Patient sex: F
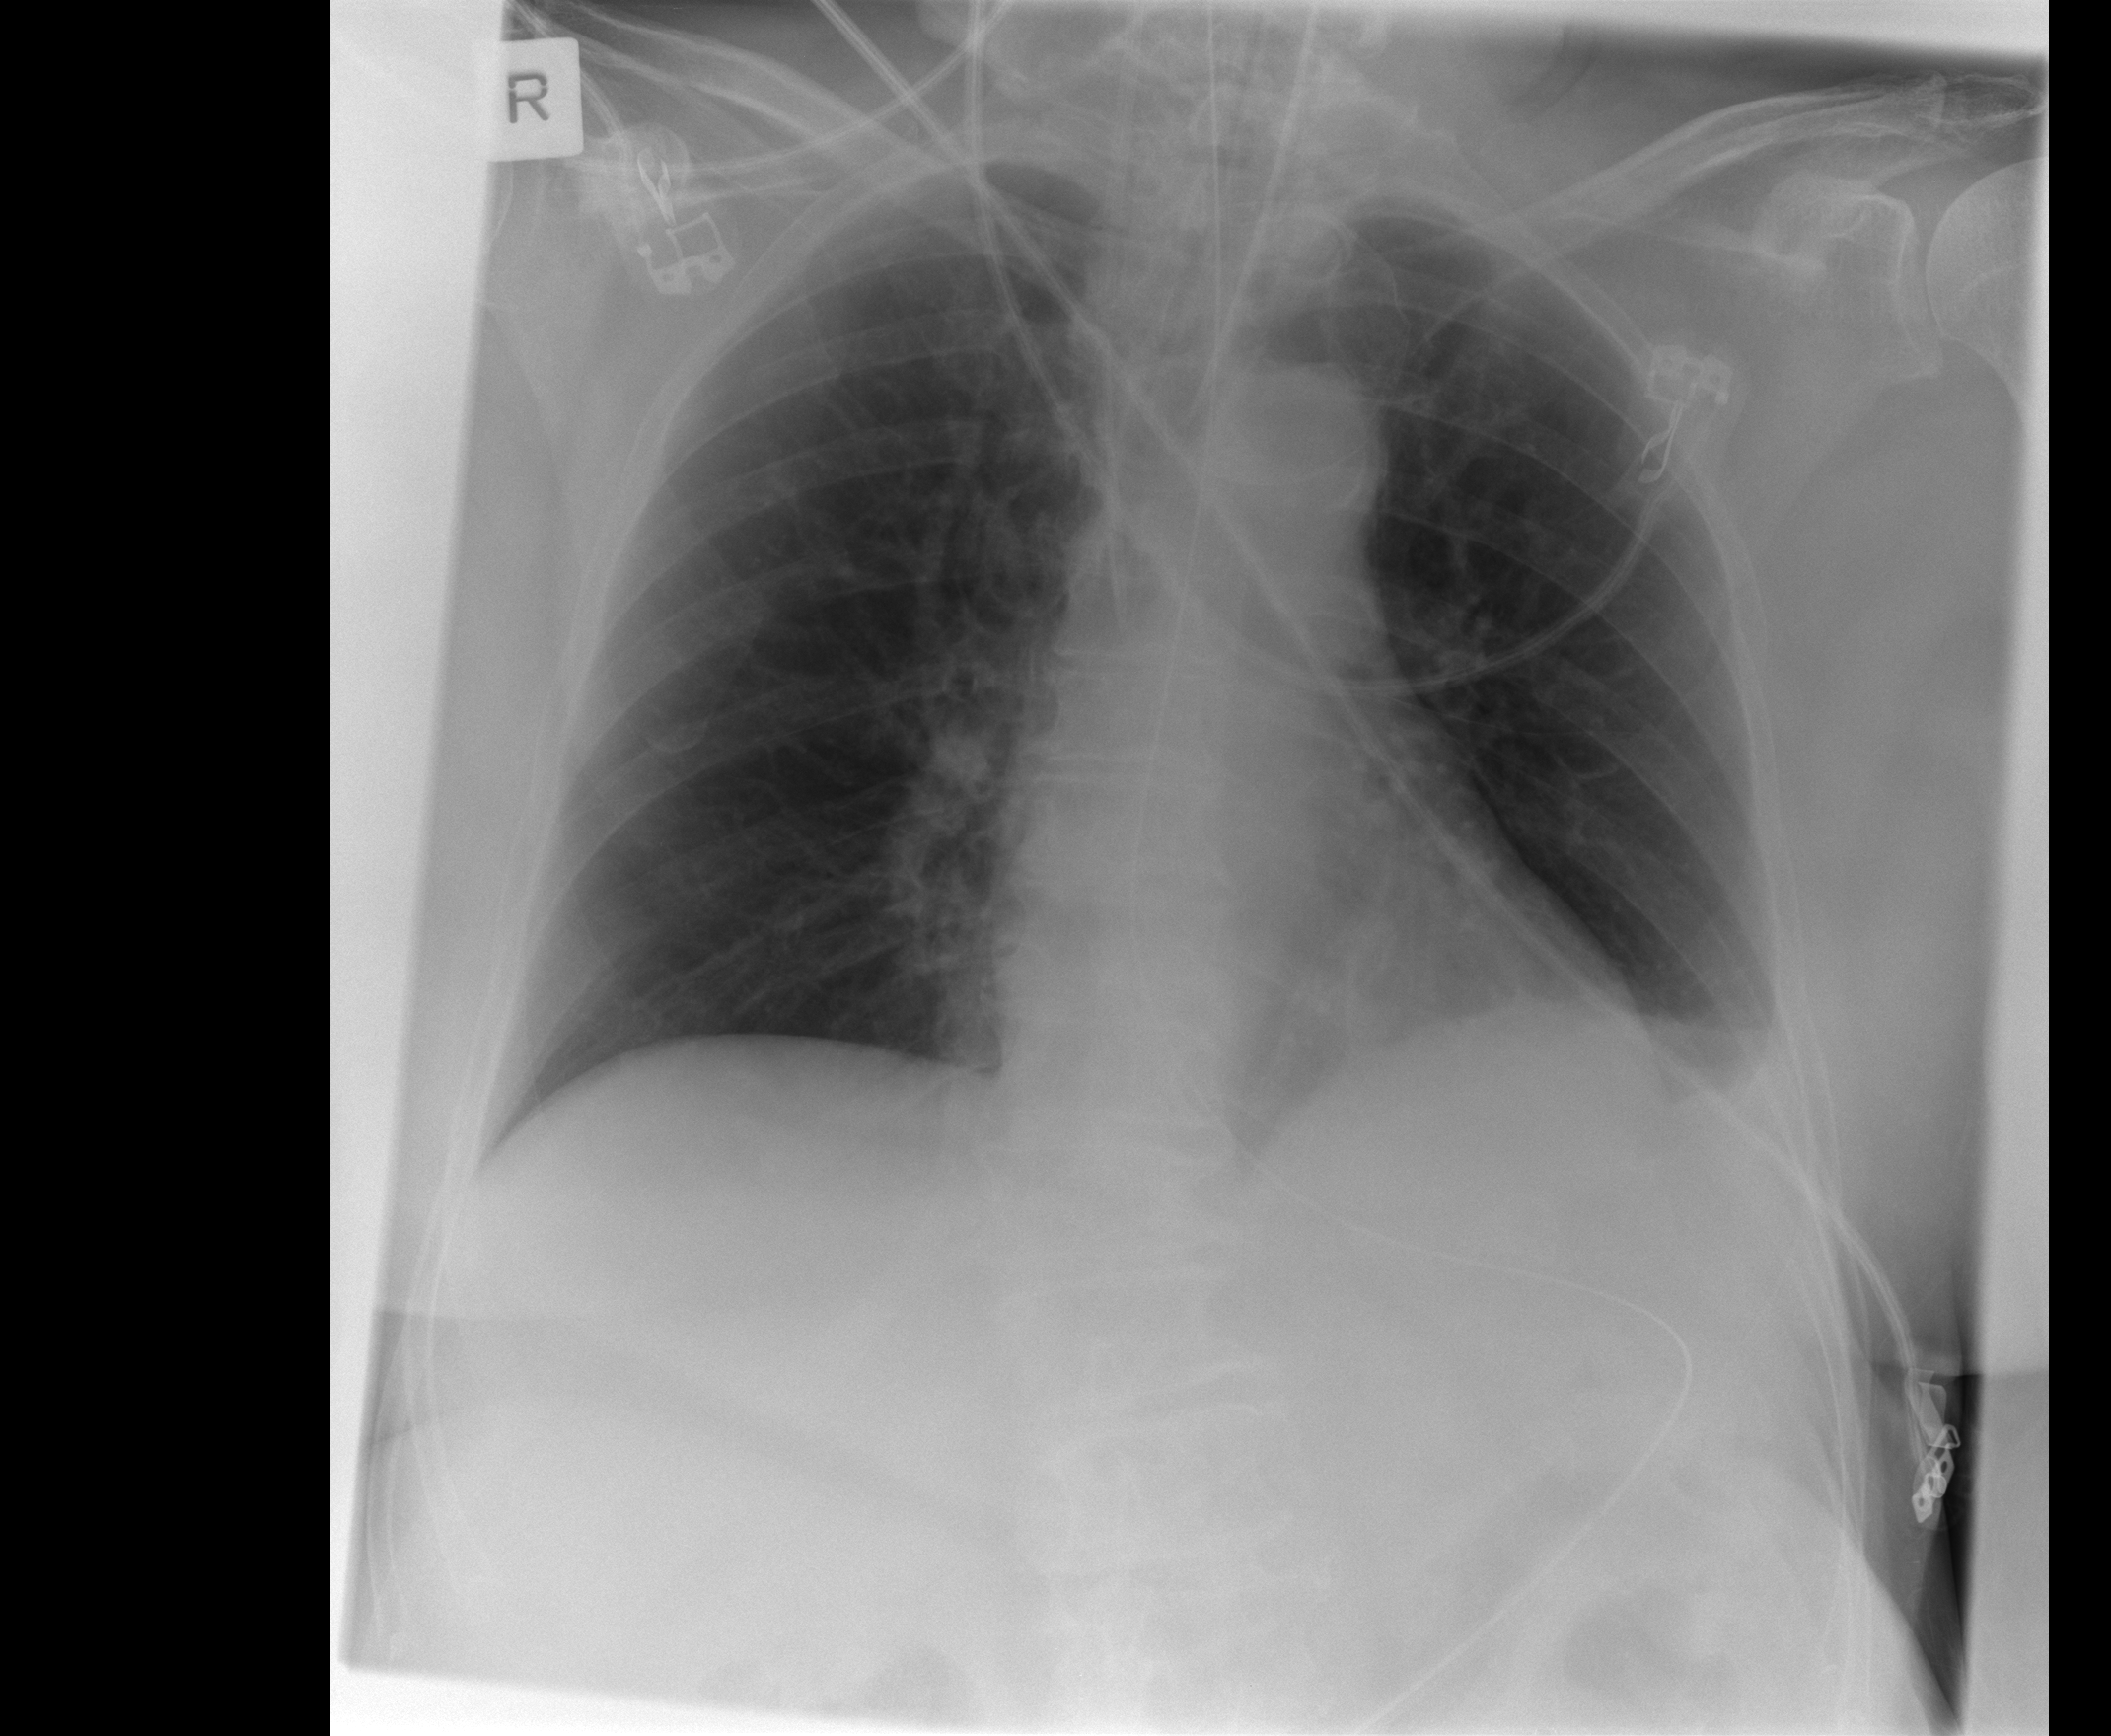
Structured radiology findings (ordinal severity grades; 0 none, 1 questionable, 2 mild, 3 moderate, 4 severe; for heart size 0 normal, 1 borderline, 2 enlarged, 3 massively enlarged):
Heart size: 0
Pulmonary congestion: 2
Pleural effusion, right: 0
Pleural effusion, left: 2
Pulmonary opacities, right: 0
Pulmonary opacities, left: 0
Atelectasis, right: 0
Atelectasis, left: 2